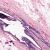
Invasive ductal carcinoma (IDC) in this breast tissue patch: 0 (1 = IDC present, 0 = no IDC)